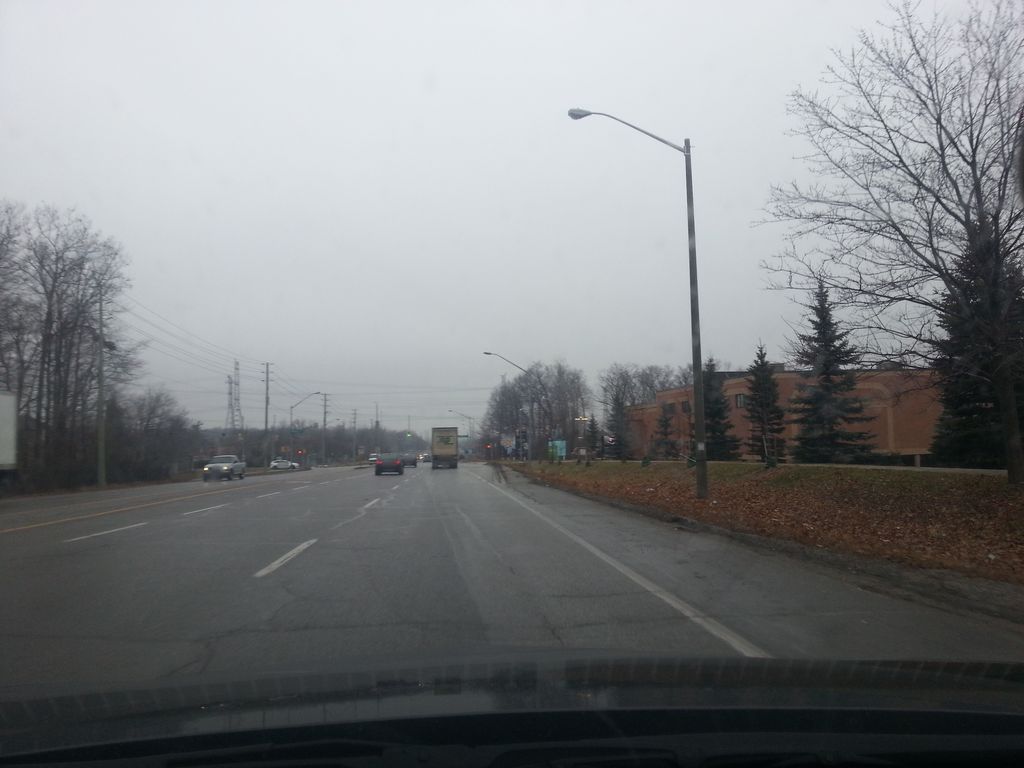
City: toronto